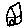
Label: house